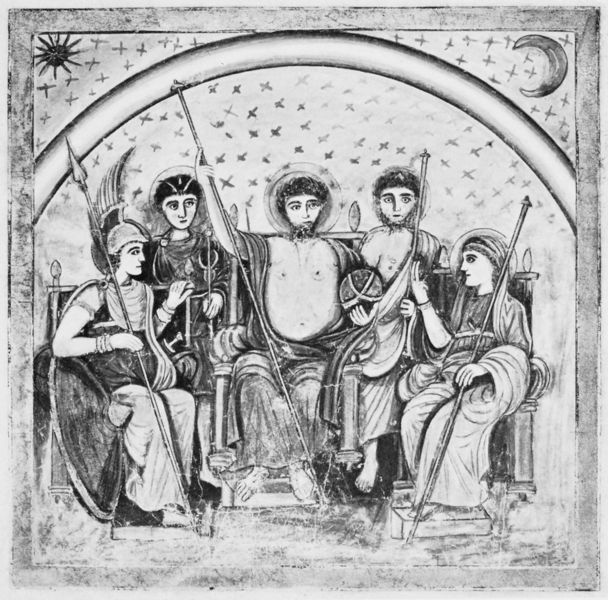
Titel: Vergilius Romanus (Vat. lat. 3867): Jupiter thront zwischen Juno und Minerva,  fol. 234 v
Institution: Vatikan, Biblioteca Apostolica Vaticana
Schlagwörter: mann, menschen, sitzen, brust, frau, grau, nacht, schwarz, weiss, bart, rahmen, sonne, rund, bogen, tag, rand, krieg, lanze, soldaten, thron, stufen, bauch, schild, mond, sterne, helm, ritter, rüstung, christus, krieger, männder, heilige, speer, weltkugel, spab, #helm, speeer